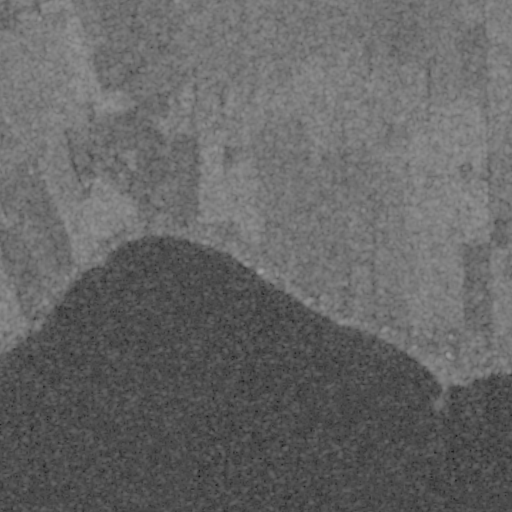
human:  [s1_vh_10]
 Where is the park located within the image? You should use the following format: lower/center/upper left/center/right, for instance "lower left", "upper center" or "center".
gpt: The park is located in the upper left of the image.
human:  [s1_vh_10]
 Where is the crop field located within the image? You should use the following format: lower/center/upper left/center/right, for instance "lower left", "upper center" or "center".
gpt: There is no crop field in the image.

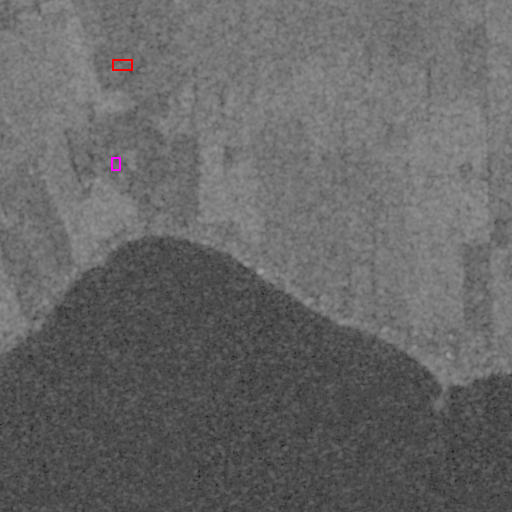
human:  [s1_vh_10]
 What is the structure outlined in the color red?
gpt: The structure outlined in red is a park.
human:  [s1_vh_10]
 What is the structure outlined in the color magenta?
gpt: The structure outlined in magenta is a building.
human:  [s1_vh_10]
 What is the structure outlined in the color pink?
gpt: There is no pink outline.